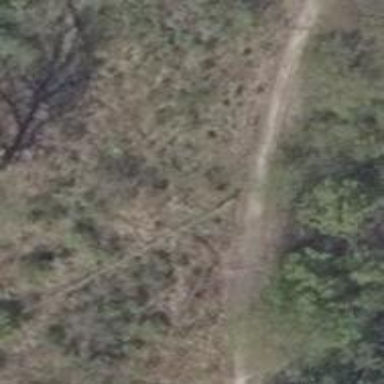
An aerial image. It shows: Excellent dirt path trail.